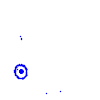
Particle: pion